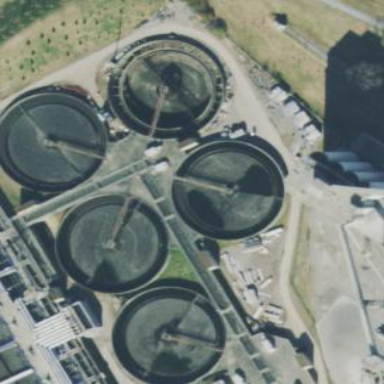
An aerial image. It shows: Body of wastewater.